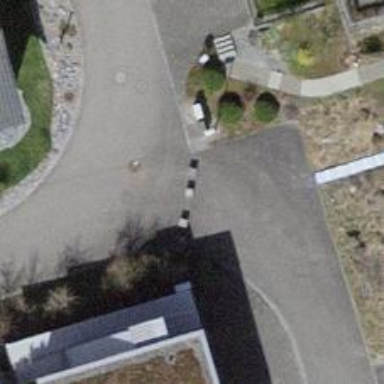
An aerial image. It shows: Bollard barrier.